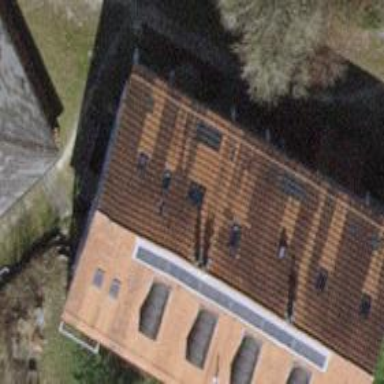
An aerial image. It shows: Building with tile roof.